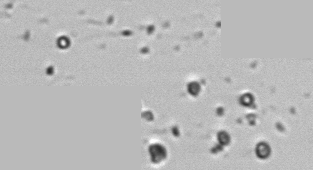
Label: Phaeocystis